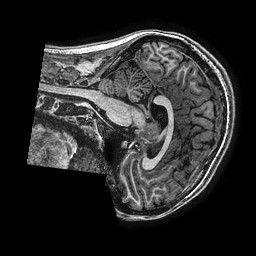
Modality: T1w
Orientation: sagittal
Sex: female
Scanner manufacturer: ge
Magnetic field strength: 3 T
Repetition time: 0.007644 s
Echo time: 0.003468 s